Question: I'm trying to find the relations between Surgeon and Appointments.
'''
2.0.0-p195 :001 > surgeon = Surgeon.first
Surgeon Load (0.1ms) SELECT "surgeons".* FROM "surgeons" ORDER BY "surgeons"."id" ASC LIMIT 1
=> #<Surgeon id: 5, name: "Micheal Gorbachev", created_at: "2014-04-13 07:15:42", updated_at: "2014-04-13 07:15:42">
2.0.0-p195 :008 > surgeon.appointments
NameError: uninitialized constant Surgeon::Appointment
'''
but this works
2.0.0-p195 :007 > surgeon.association :appointments
'''
2.0.0-p195 :007 > surgeon.association :appointments
=> #<ActiveRecord::Associations::HasManyAssociation:0x00000002a46850
@reflection=#<ActiveRecord::Reflection::AssociationReflection:0x000000030dc4d0
@macro=:has_many, @name=:appointments, @scope=nil, @options={},
@active_record=Surgeon(id: integer, name: string, created_at: datetime,
updated_at: datetime), @plural_name="appointments", @collection=true>,
@owner=#<Surgeon id: 5, name: "Micheal Gorbachev", created_at: "2014-0
'''

this is my Model
'''
class Surgeon < ActiveRecord::Base
has_and_belongs_to_many :instruments
#section 2
has_many :appointments
has_many :interventions, :through => :appointments
end
class Intervention < ActiveRecord::Base
has_and_belongs_to_many :instruments
#section 2
has_many :appointments
has_many :surgeons, :through => :appointments
end
class Instrument < ActiveRecord::Base
has_and_belongs_to_many :surgeons
has_and_belongs_to_many :interventions
end
class Appointments < ActiveRecord::Base
#section 2
belongs_to :surgeon
belongs_to :intervention
end
'''
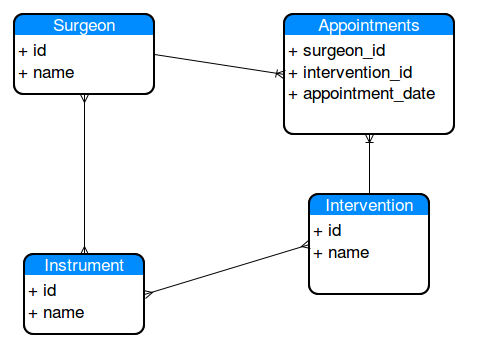
Answer: Models must be named in singular, not plural.
'''
class Appointment < ActiveRecord::Base
'''